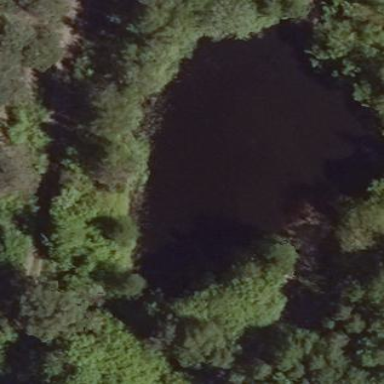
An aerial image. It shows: Pond surrounded by natural water.